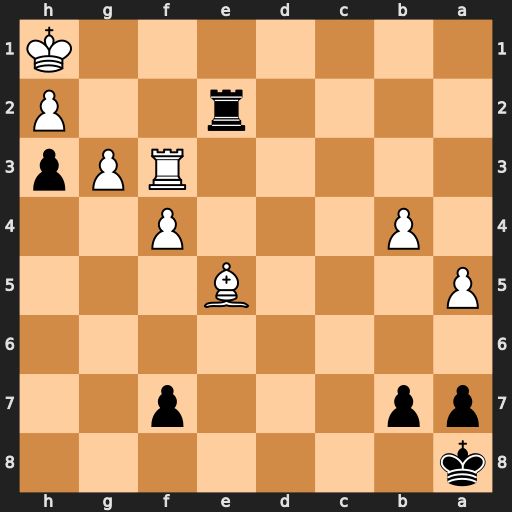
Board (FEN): k7/pp3p2/8/P3B3/1P3P2/5RPp/4r2P/7K
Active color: b
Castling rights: -
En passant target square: -
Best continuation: Re1+ Rf1 Rxf1#